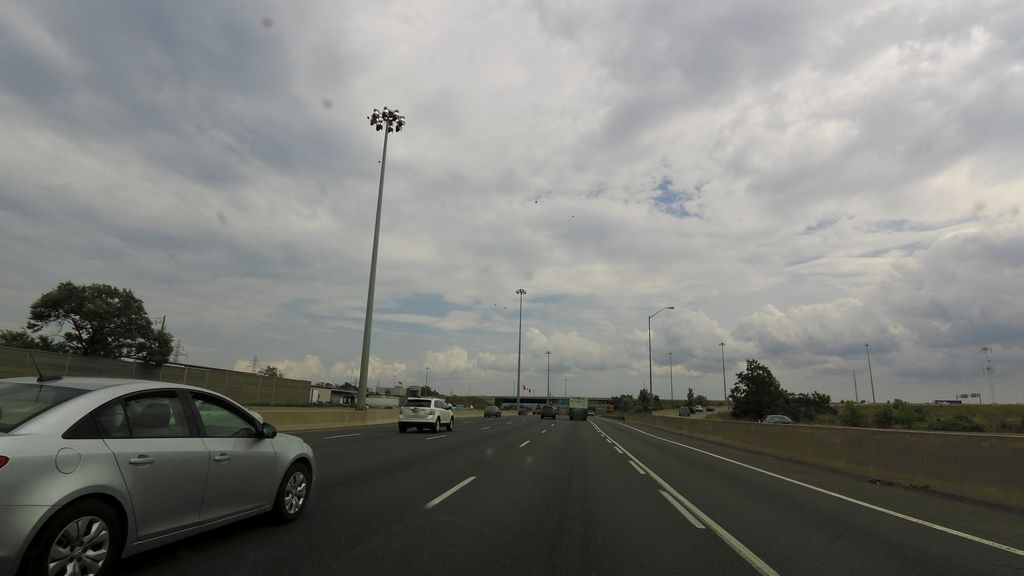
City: hamilton